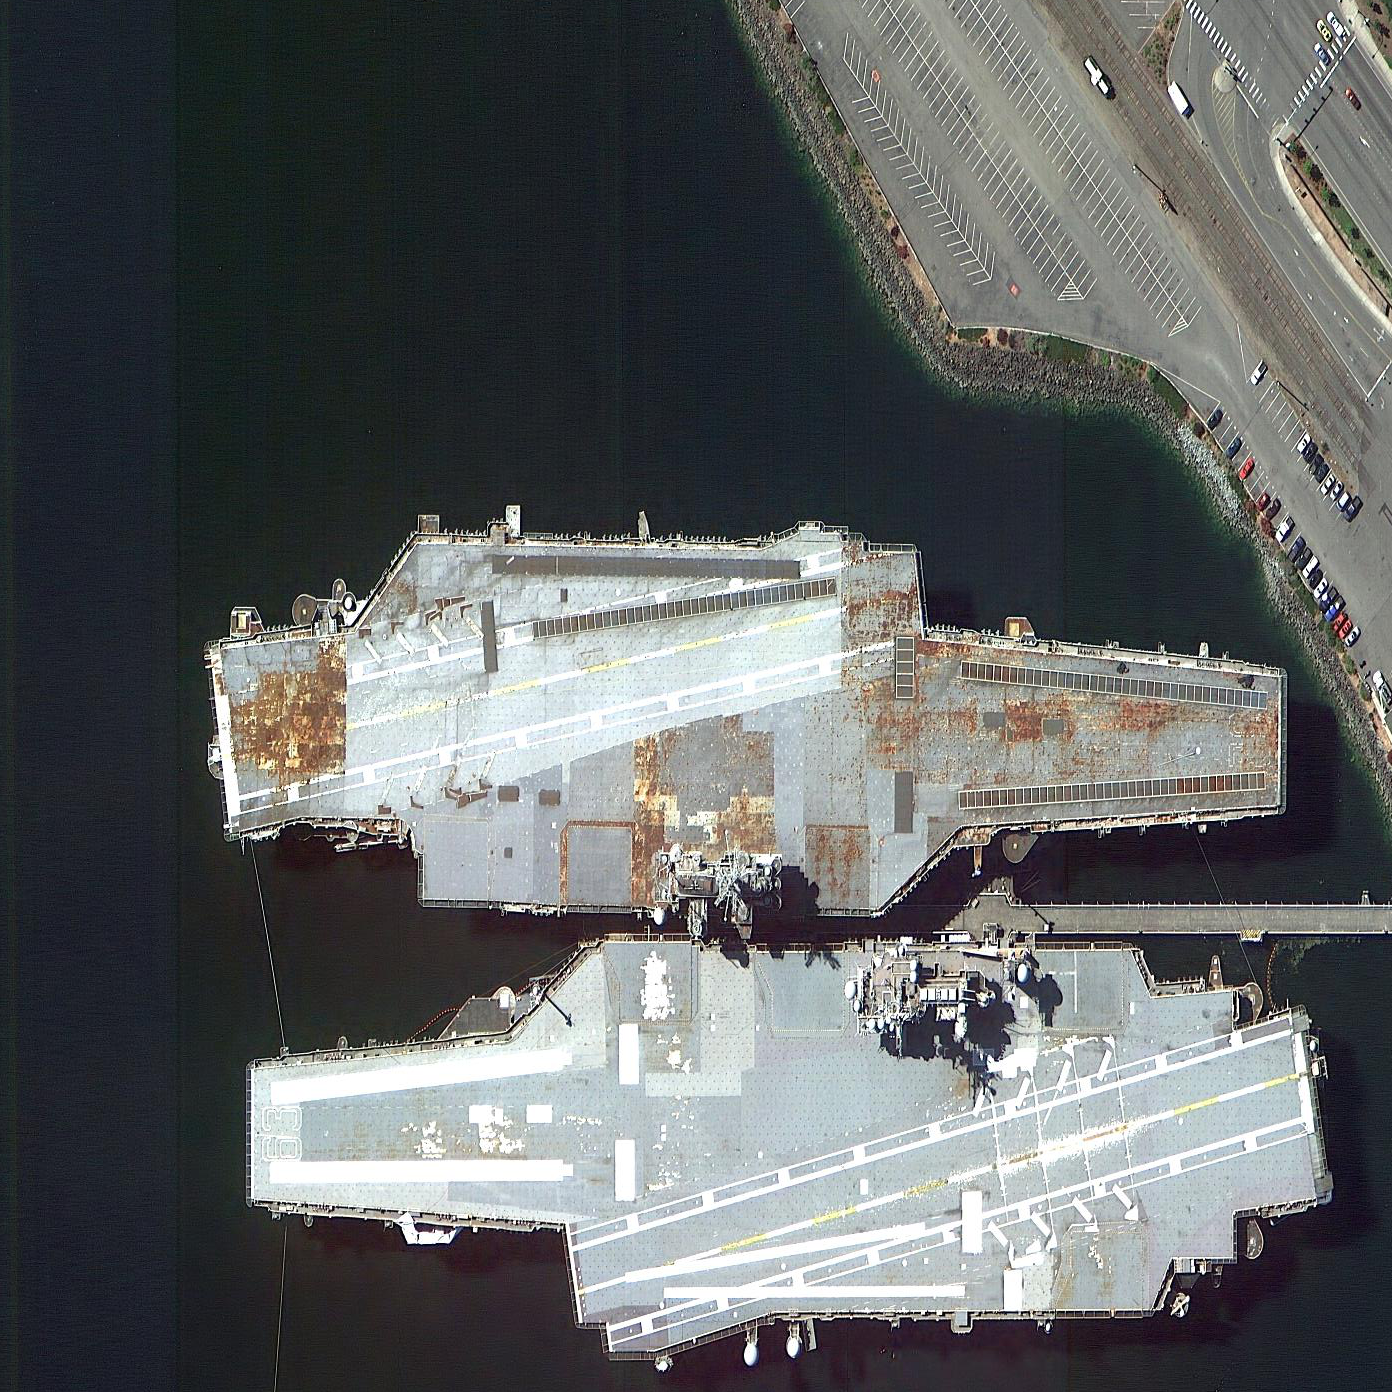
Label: aircraft_carrier